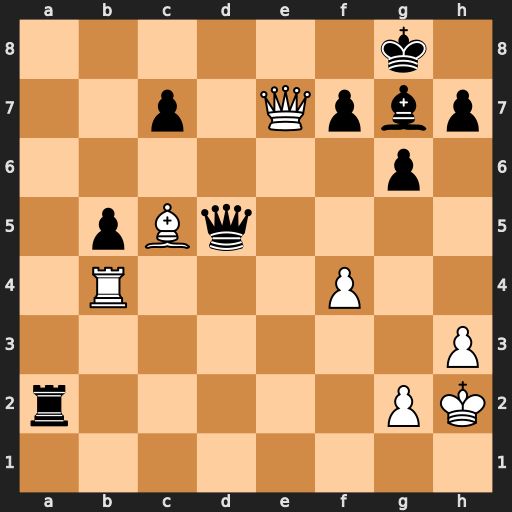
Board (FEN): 6k1/2p1Qpbp/6p1/1pBq4/1R3P2/7P/r5PK/8
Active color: w
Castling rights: -
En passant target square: -
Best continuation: Qe8+ Bf8 Qxf8#